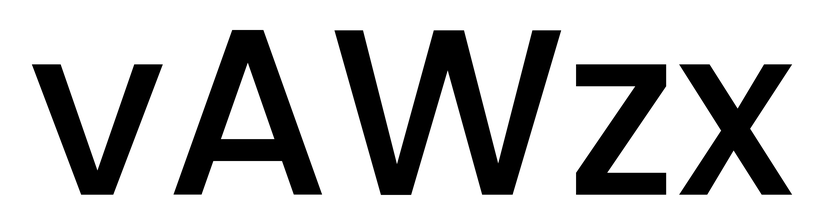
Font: Poppins-Medium